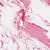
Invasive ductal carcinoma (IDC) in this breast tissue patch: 0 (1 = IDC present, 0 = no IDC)